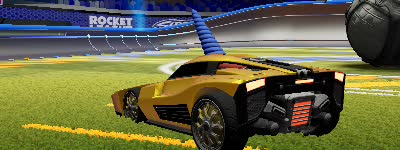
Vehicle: breakout